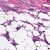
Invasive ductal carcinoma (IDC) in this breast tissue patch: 0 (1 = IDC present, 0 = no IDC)